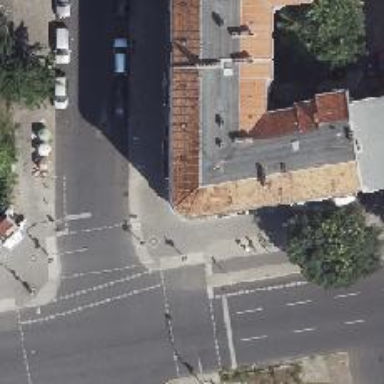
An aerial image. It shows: Pub.